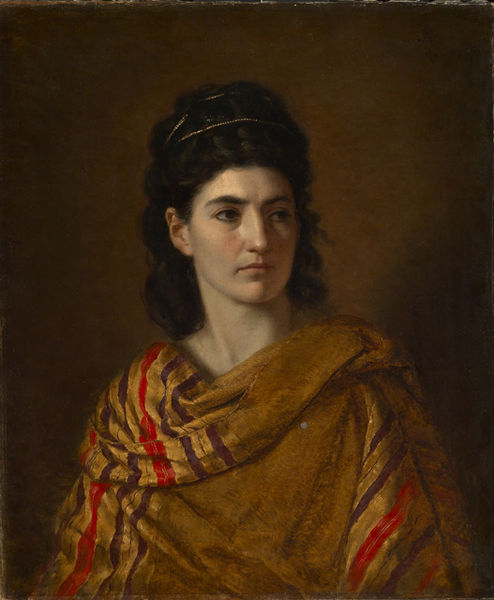
Titel: Bildnis der Nana Risi
Künstler: Nathanael Schmitt
Standort: Karlsruhe
Institution: Staatliche Kunsthalle Karlsruhe
Schlagwörter: dunkel, gemälde, haut, kopf, mann, schatten, umhang, weiß, gelb, mädchen, ocker, sitzen, braun, bunt, dunkelbraun, frau, frisur, haar, hell, hintergrund, kleid, licht, mund, nase, ohr, orange, profil, schmuck, schwarz, stirn, blick, dame, haus, rot, schal, tuch, beige, hochformat, malerei, symbolismus, alt, jung, wand, augen, band, blass, falten, gesicht, haarschmuck, inkarnat, lang, bildnis, hals, portrait, porträt, öl, kalt, auge, gewand, gold, haare, mantel, realismus, sitzend, stoff, adel, decke, augenbrauen, brustbild, bruststück, brünett, diadem, frontal, haarreif, hübsch, kinn, lippe, lippen, locke, locken, madame, ohren, prinzessin, schulter, schön, traurig, adelige, spanien, wangen, düster, italien, warm, lila, violett, linien, haarband, ölgemälde, weiblich, wolle, ernst, streng, brauen, glanz, gestreift, streifen, überwurf, faltenwurf, edel, wange, ölfarbe, augenbraue, dreiviertelprofil, oberkörper, stola, baumkrone, schimmer, haarspange, schwarze haare, stolz, antike, orient, orientalisch, erdfarben, jugend, schönheit, halblang, lockig, seite, baun, proträt, ölmalerei, bildniss, portrai, pupille, rom, zigeunerin, halbprofil, portät, halbporträt, toga, griechisch, mythos, feuerbach, dunkle haare, griechenland, frauenbildnis, bleich, reif, sunkel, tiara, skeptisch, golden, ansehen, fragend, italienerin, verhüllt, tunika, kopfschmuck, perlenband, umhnag, lied, griechin, römerin, dunkelhaarig, sehne, delacroix, mexiko, brunett, rote wangen, fra, dunkeö, boticelli, altertum, jüdisch, sari, indigen, aug, hellhäutig, haarbänder, poncho, fischgrät, schwarzes haar, btaun, portrat, anselm, halbtotale, senffarben, dunkles haar, nae, anselm feuerbach, indigene, lybien, frau portrait, blick nach links, iolett, portrtät, 19. jahrhundert, h, portrait#, robraun, schöne frau, brauner hintergrund, rote streifen, 19 jh, schaut, sttreifen, rot#, hinterrgrund, 19 jahrhunderts, haarttracht haarreif, #stola, nase#, bauren, braune kleider, ffrauenbildnis, #brauen, italienerein, rol, gestreiftz, iphiegenie3, iphiegenie, phigenie, gestreiftes gewand